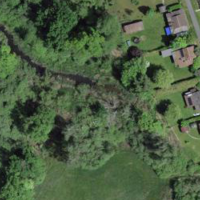
EUNIS habitat code: 25
Species observed at this site:
Vicia cracca
Lathyrus palustris